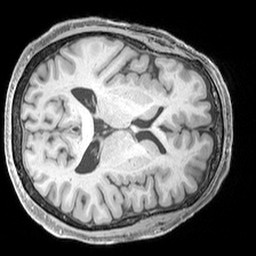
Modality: T1w
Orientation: axial
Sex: male
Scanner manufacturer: siemens
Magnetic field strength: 3 T
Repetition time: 2.3 s
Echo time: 0.00226 s